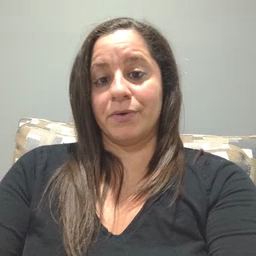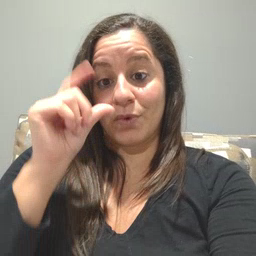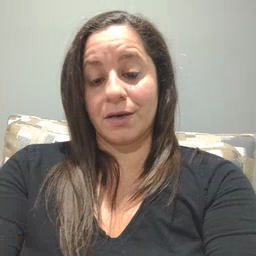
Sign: awake